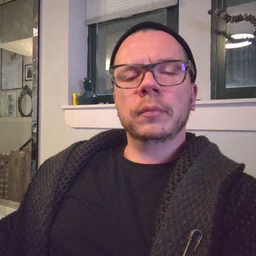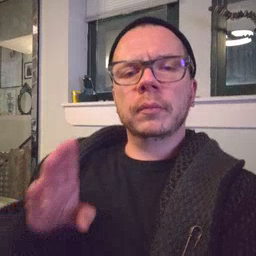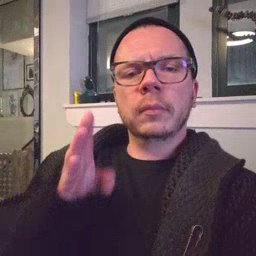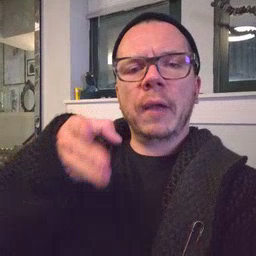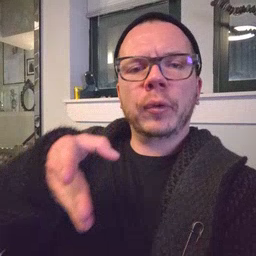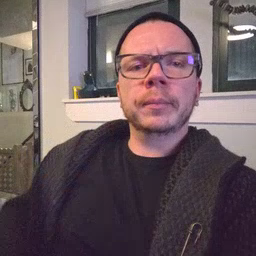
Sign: after